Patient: sex F, age 58
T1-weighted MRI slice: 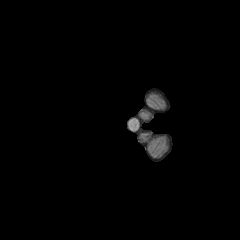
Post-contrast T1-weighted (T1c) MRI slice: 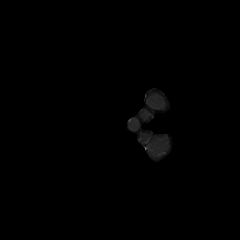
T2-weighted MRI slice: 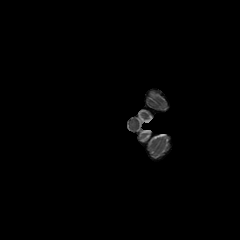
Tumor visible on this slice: no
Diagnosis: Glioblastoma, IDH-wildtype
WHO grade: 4